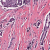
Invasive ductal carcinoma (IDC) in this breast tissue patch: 1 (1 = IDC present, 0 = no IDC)